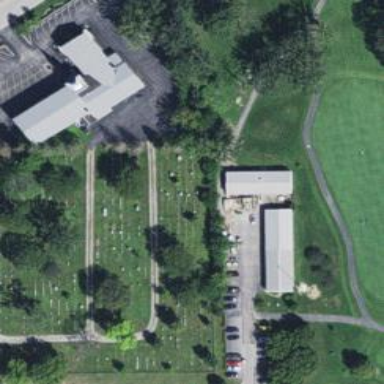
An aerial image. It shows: Path designated for golf carts.